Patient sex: M
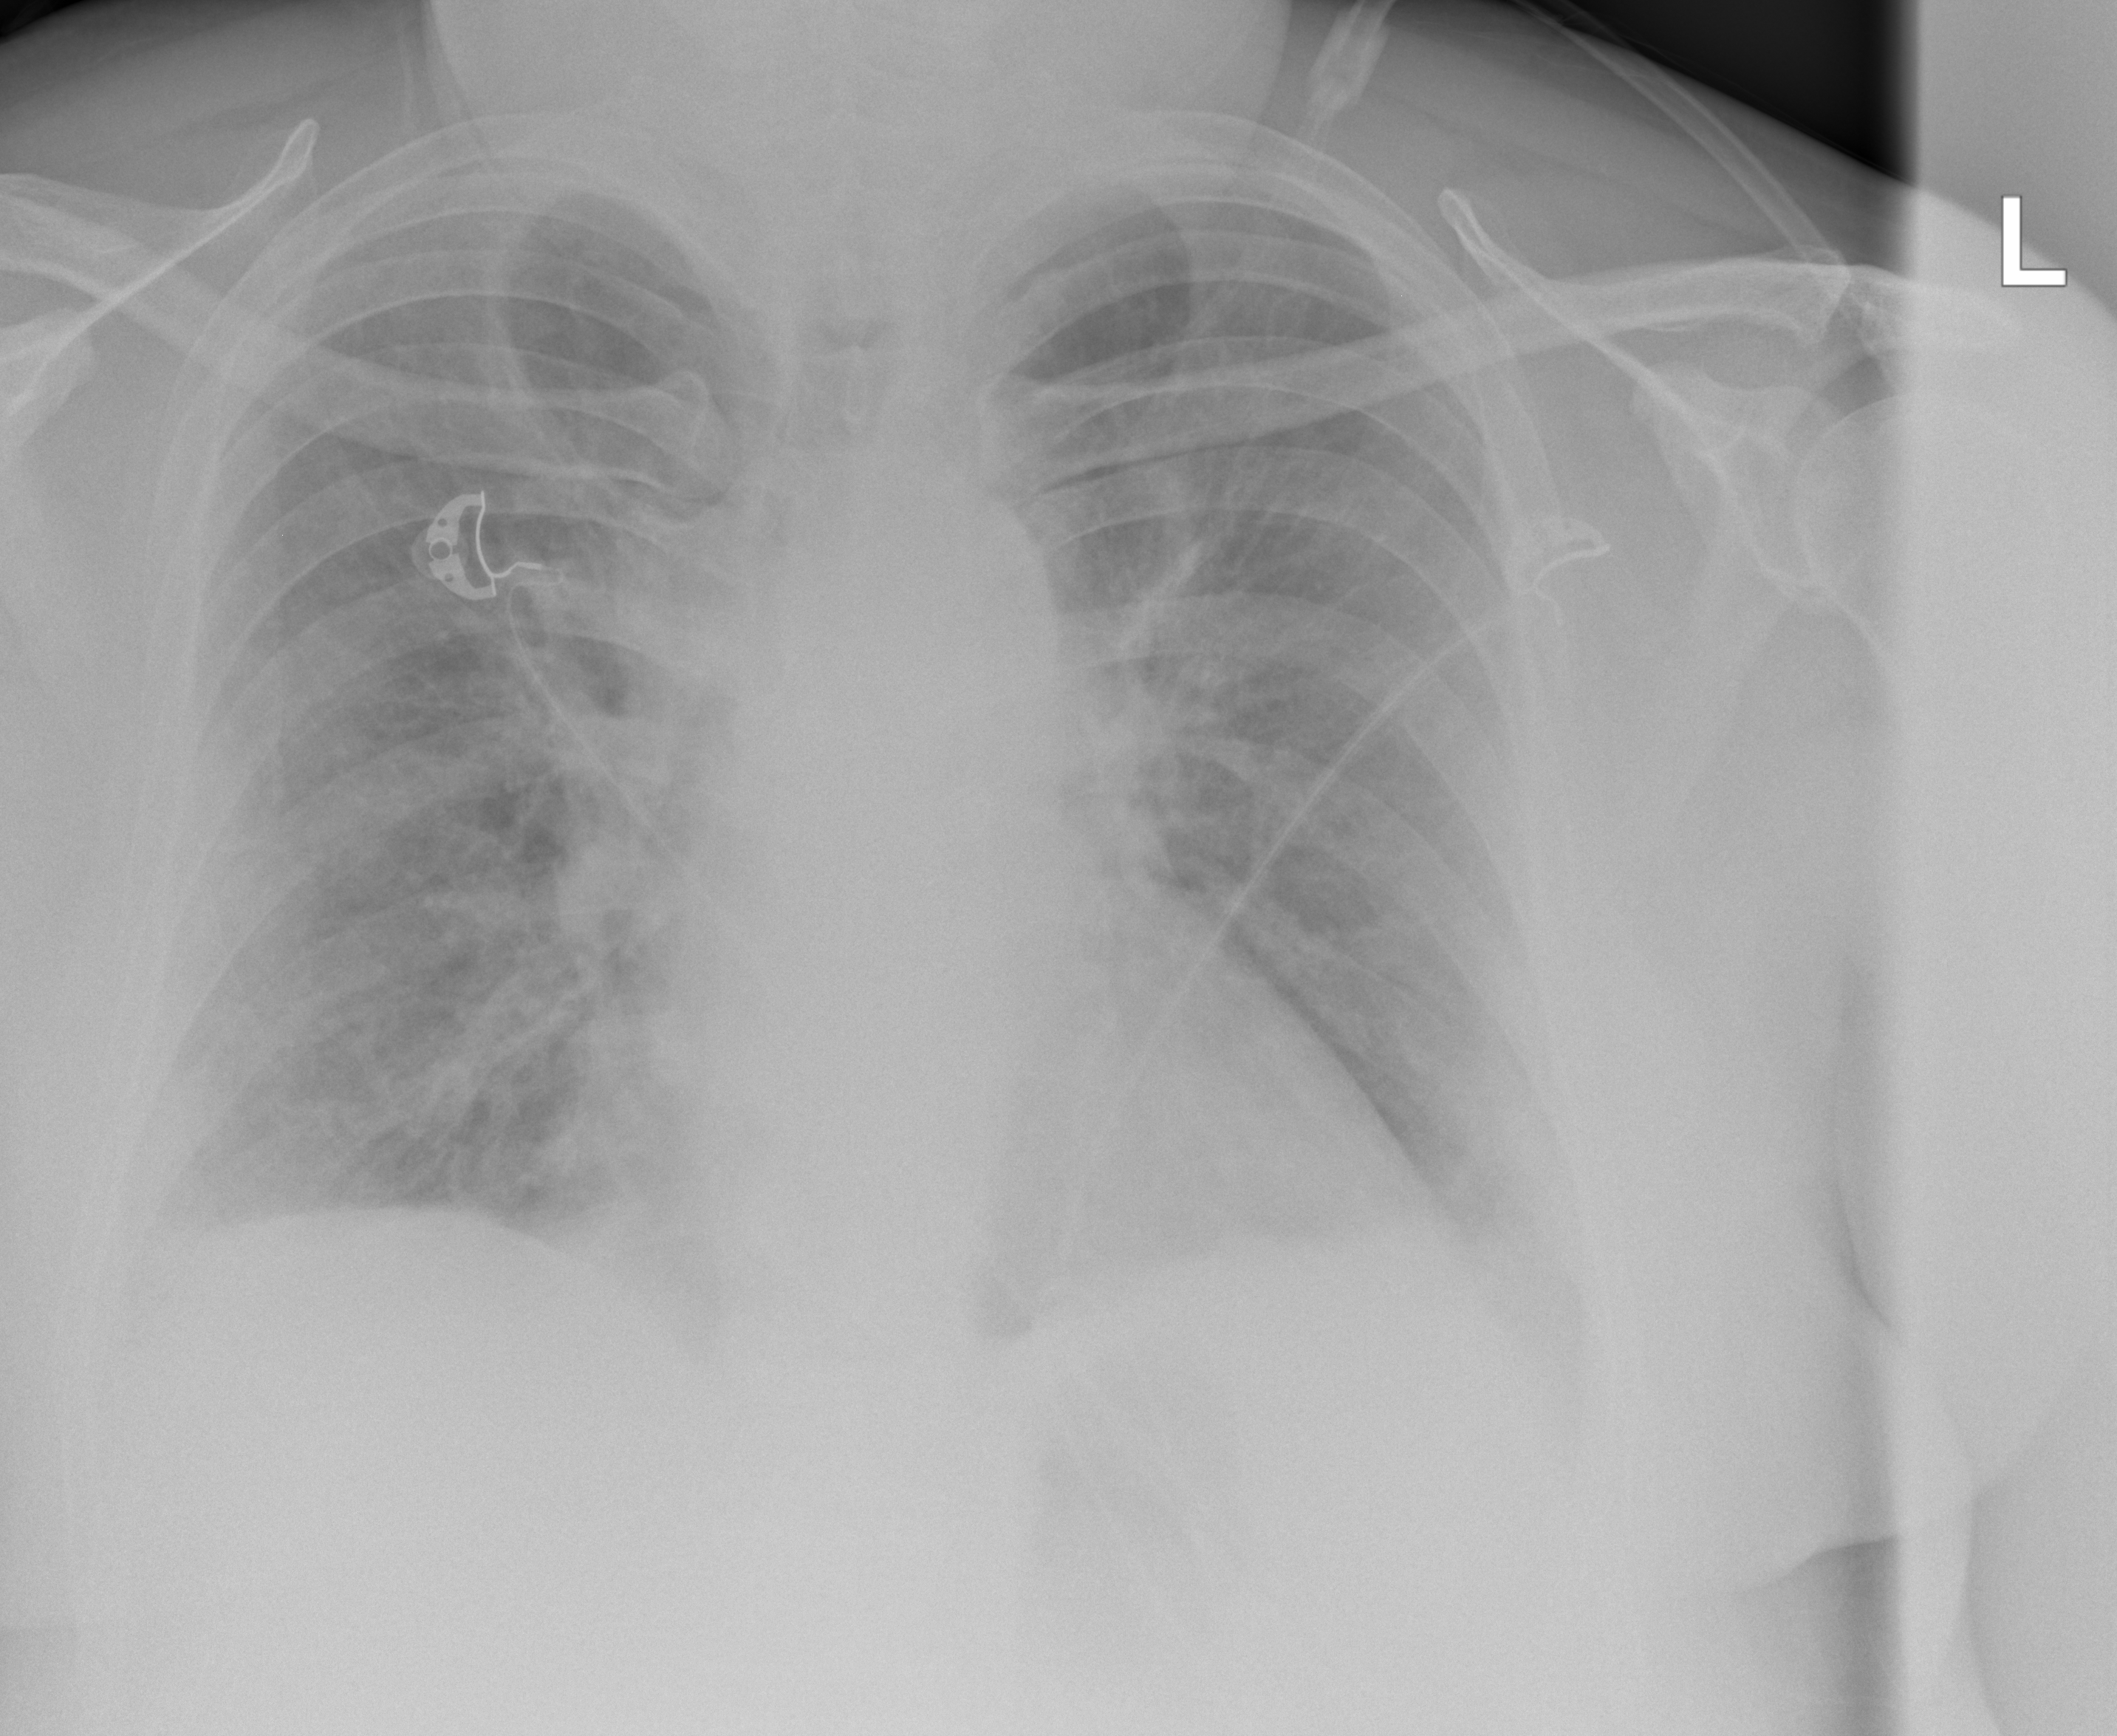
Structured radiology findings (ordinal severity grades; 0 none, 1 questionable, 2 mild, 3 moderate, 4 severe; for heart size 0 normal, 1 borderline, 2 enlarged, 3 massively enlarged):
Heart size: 2
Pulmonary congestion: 0
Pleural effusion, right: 2
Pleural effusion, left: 2
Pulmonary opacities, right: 3
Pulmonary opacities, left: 3
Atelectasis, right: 2
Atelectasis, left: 2